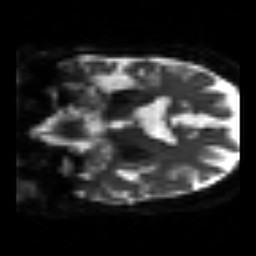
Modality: sbref
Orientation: coronal
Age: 62
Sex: female
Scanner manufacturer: siemens
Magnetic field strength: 3 T
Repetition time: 3.2 s
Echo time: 0.081 s